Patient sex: M
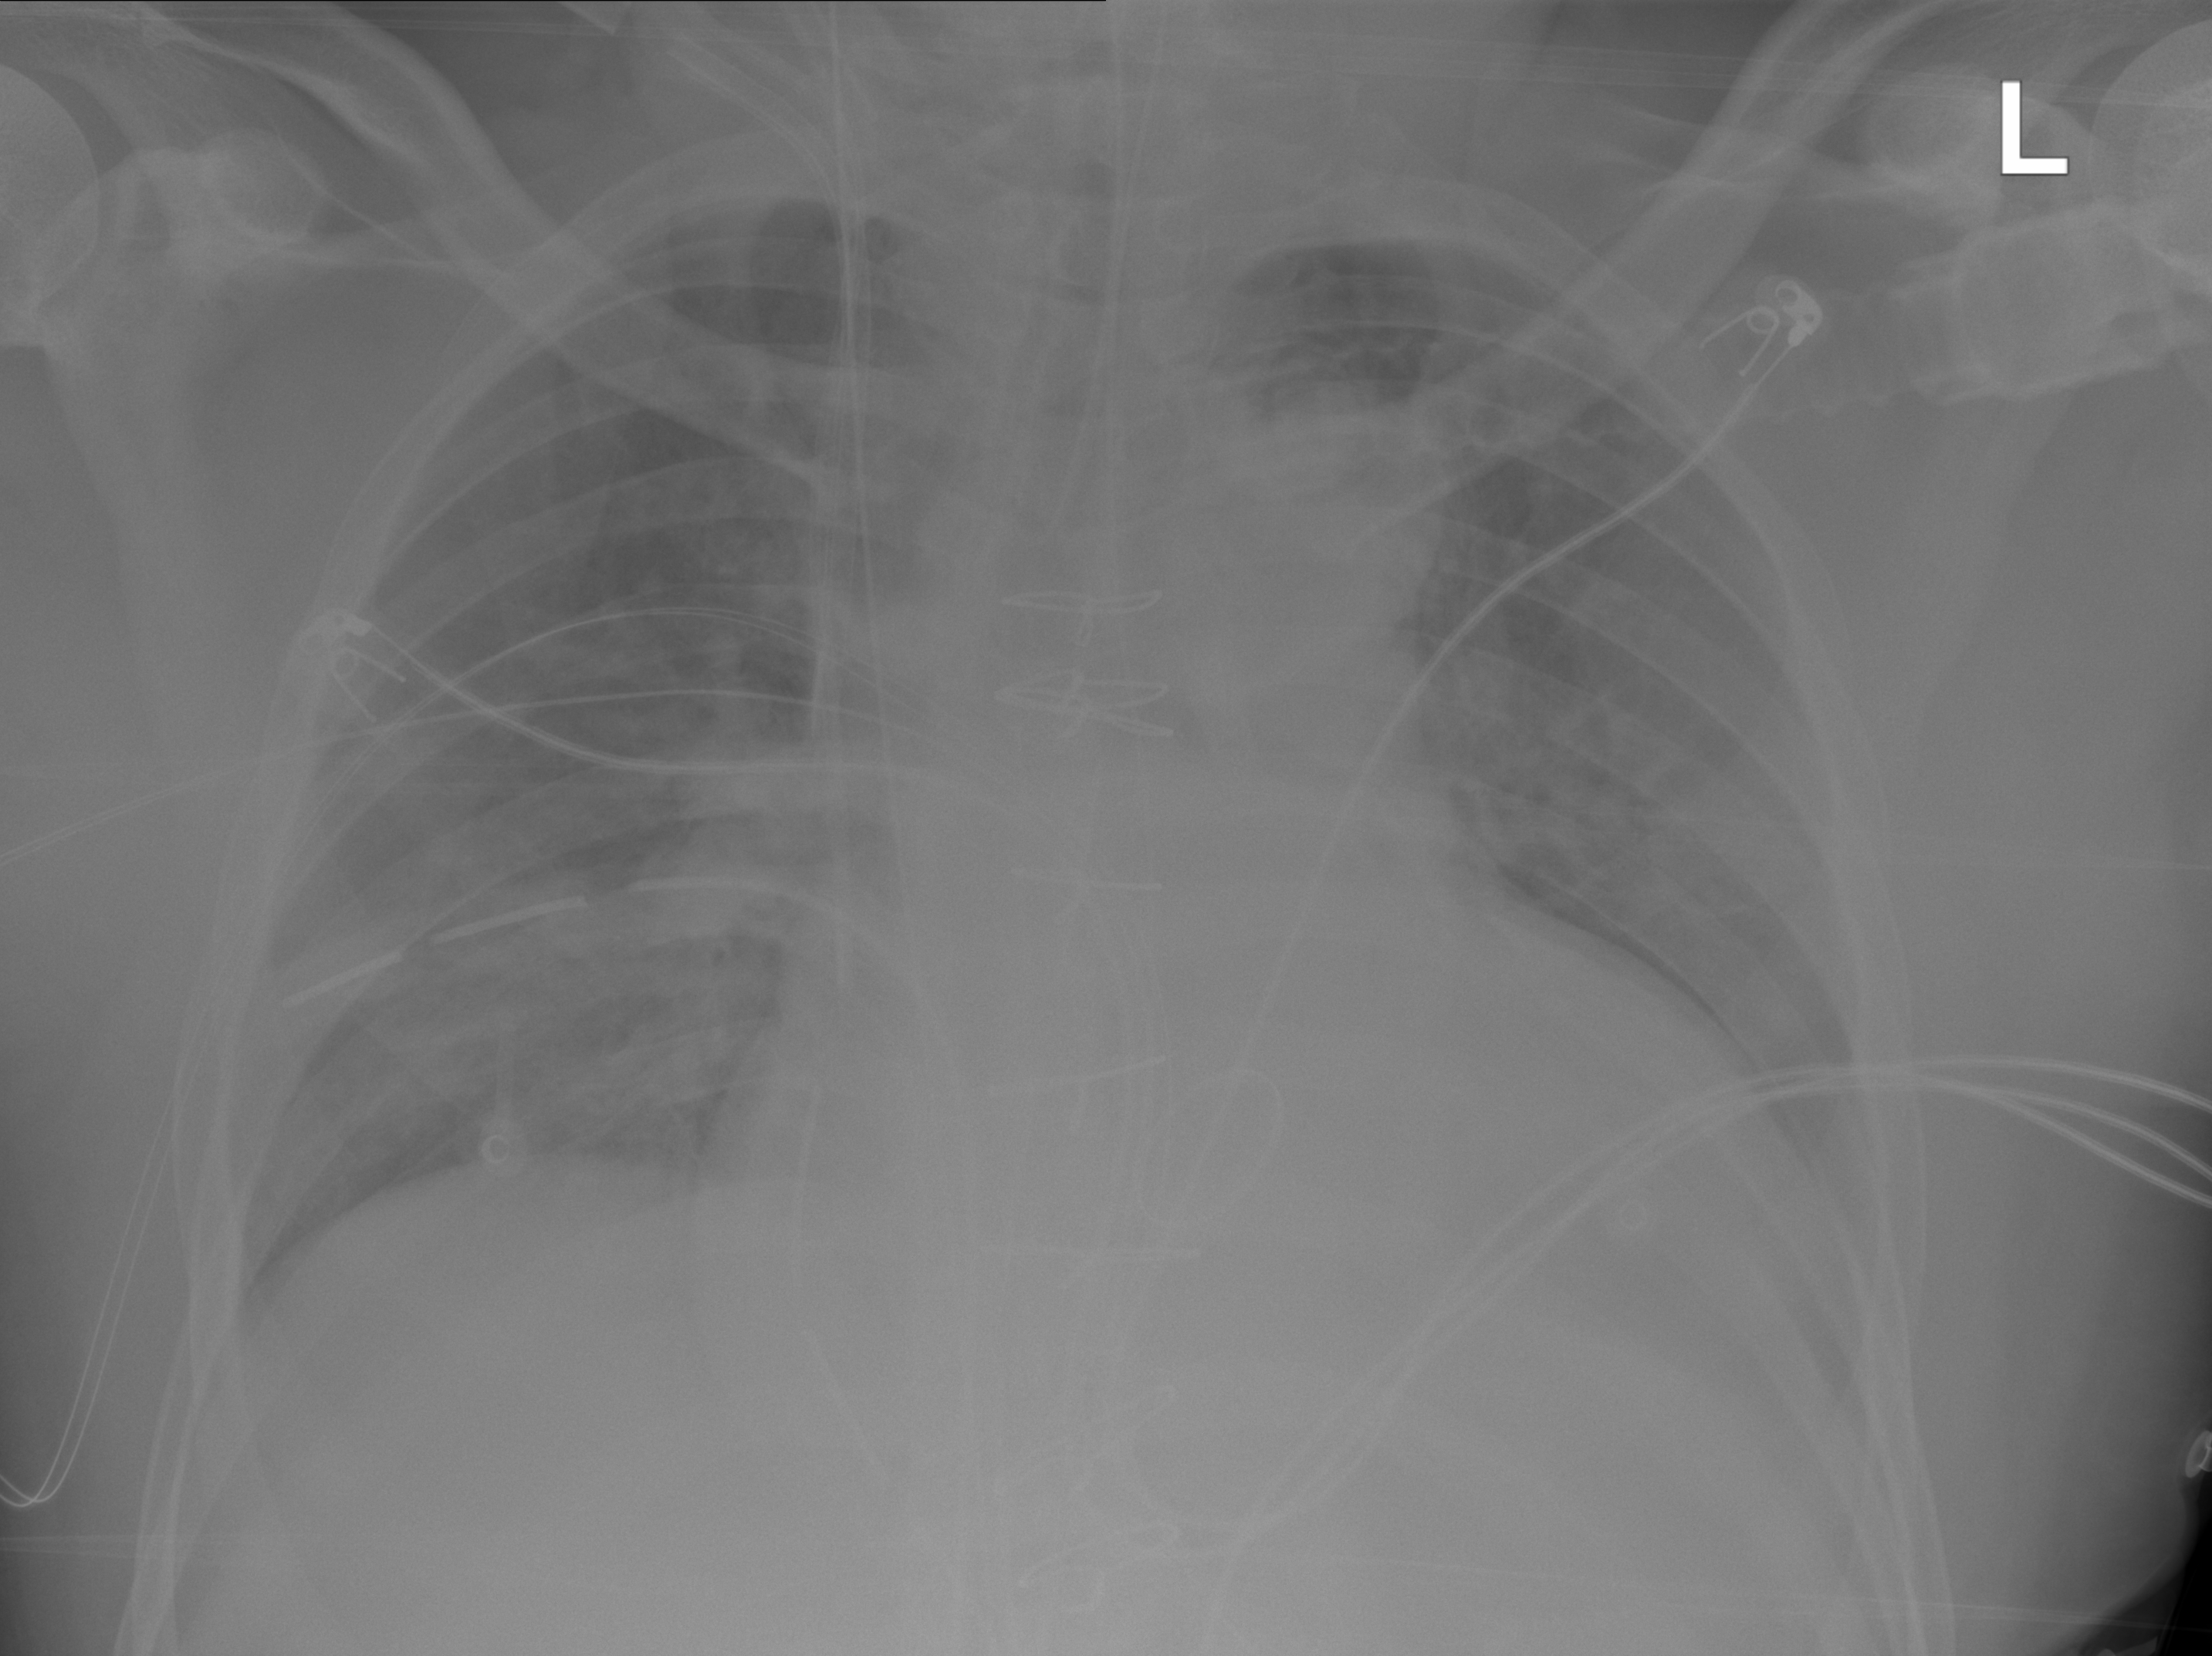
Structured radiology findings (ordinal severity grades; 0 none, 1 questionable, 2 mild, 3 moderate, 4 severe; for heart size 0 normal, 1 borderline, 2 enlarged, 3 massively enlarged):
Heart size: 2
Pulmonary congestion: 2
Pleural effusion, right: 0
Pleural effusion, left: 2
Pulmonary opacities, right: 3
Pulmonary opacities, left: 3
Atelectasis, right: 0
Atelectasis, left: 2